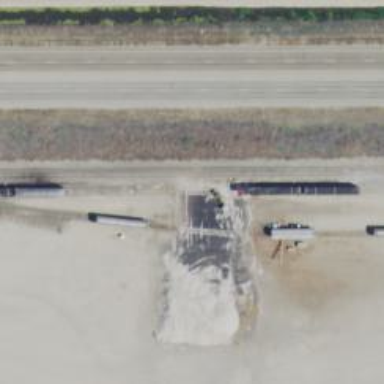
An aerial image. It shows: Rail spur service.